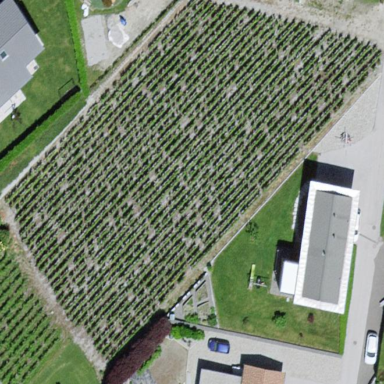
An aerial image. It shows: Vineyard where grapes are grown.